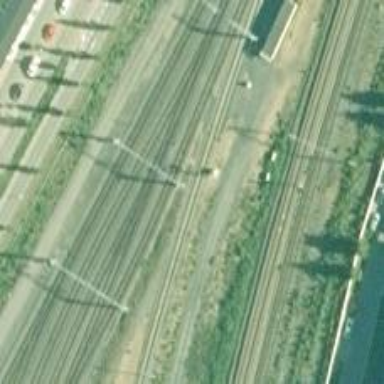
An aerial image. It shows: Railway yard with electrified contact lines.